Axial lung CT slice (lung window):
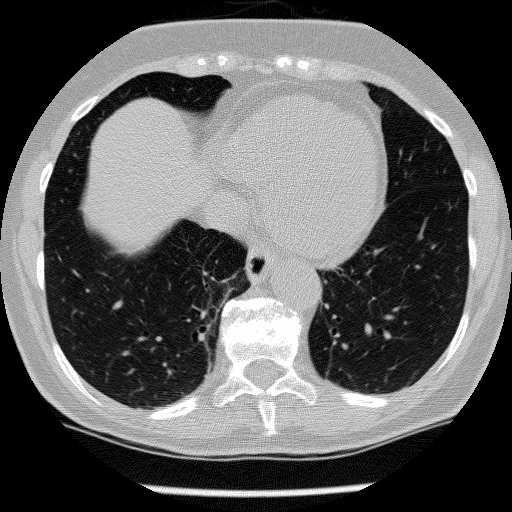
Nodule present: no